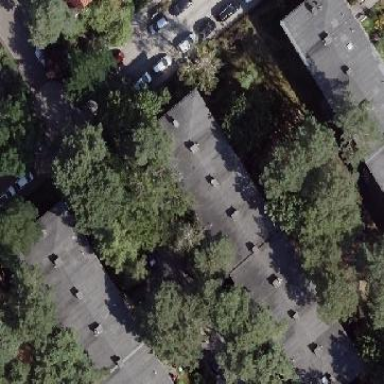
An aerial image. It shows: Flat-roofed apartment building.